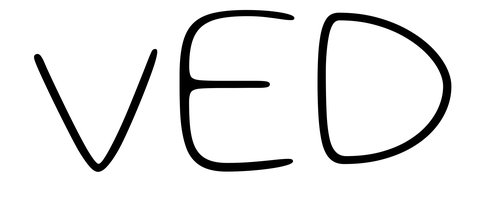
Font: Gluten_Thin